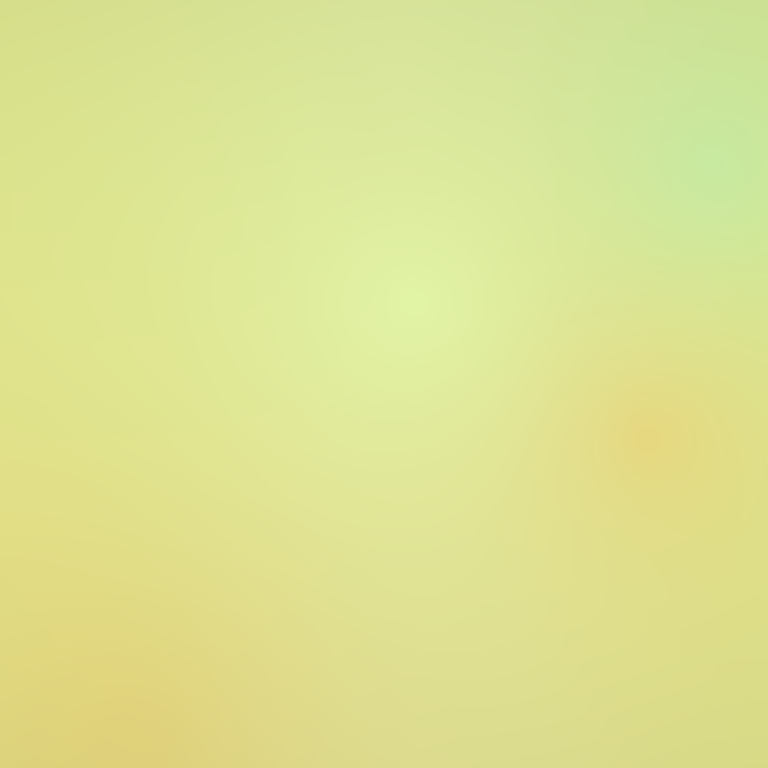
Abstract light effect, smooth gradient from soft yellow to gentle green, calm atmosphere, diffuse glow, no room, no furniture, no objects.